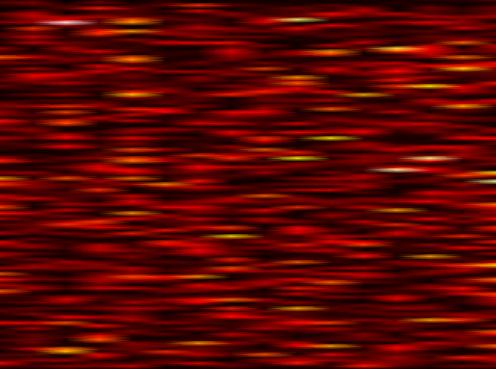
Label: WOLA